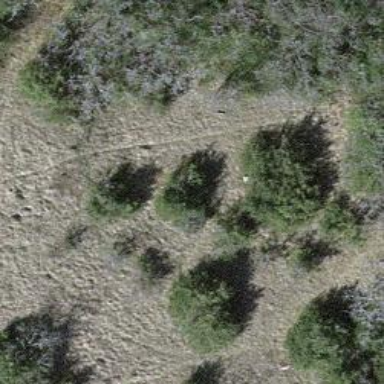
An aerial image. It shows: Path on the ground.